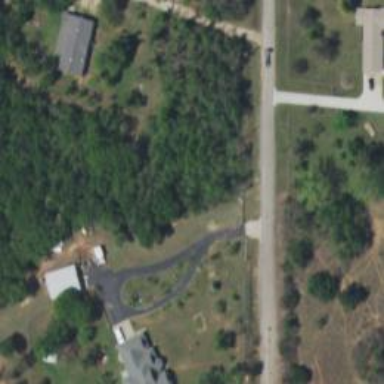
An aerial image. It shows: Driveway.